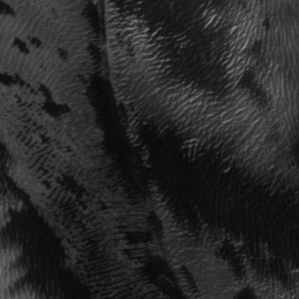
Label: frost